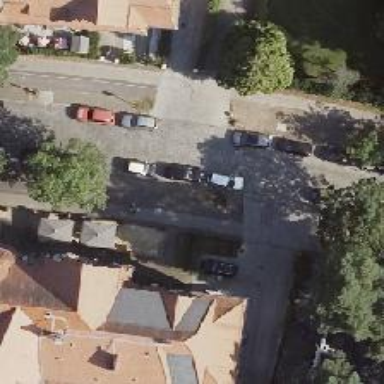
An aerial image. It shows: Residential road with sidewalks on both sides. There is asphalt cycle track alongside the road.